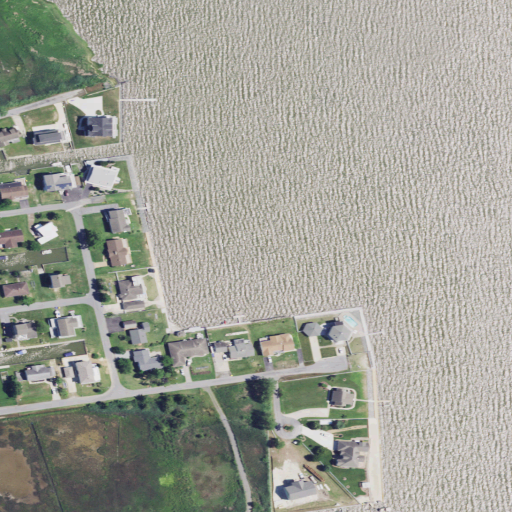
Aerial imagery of beach in Delaware named Joy Beach containing open water, herbaceous wetlands, low intensity development, medium intensity development, high intensity development, open development, and woody wetlands